Question: I've got a horizontal list with long items that I want to wrap. The list wraps fine if one list item is really long or if all the list items are really short.
However, if two list items are both long, they will not split across the available space. This image shows the problem:

Here's the markup I'm using:
'''
<html>
<style>
ul {text-align:left; width:400px}
li {float:left; padding-left:20px; list-style-type:none; display:inline; white-space:normal;}
li a {display:inline; white-space:normal;}
</style>
<body>
<ul>
<li><a href="#">>alf; fa sadlf;</a> </li>
<li><a href="#">>a sdf; fa sd; asd;lfgj </a></li>
<li><a href="#">>a sdfasdgsadlf; asd;lfgj asdgsadlf sd; asd;lfgj</a> </li>
<li><a href="#">>a sdg gj asdgsadlf; afg adfg asd;lkfalfgj</a></li>
</ul>
</body>
</html>
'''
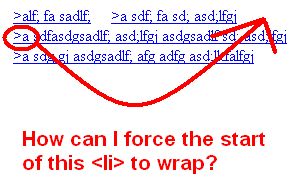
Answer: You can do this by getting rid of some of your code. If I understand correctly, all you'll need is the following:
'''
ul { width:400px; }
li {
list-style-type:none;
display:inline;
padding-left:20px
}
'''
Here's an example: <URL>